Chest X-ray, AP view. Patient: 28 years old, sex M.
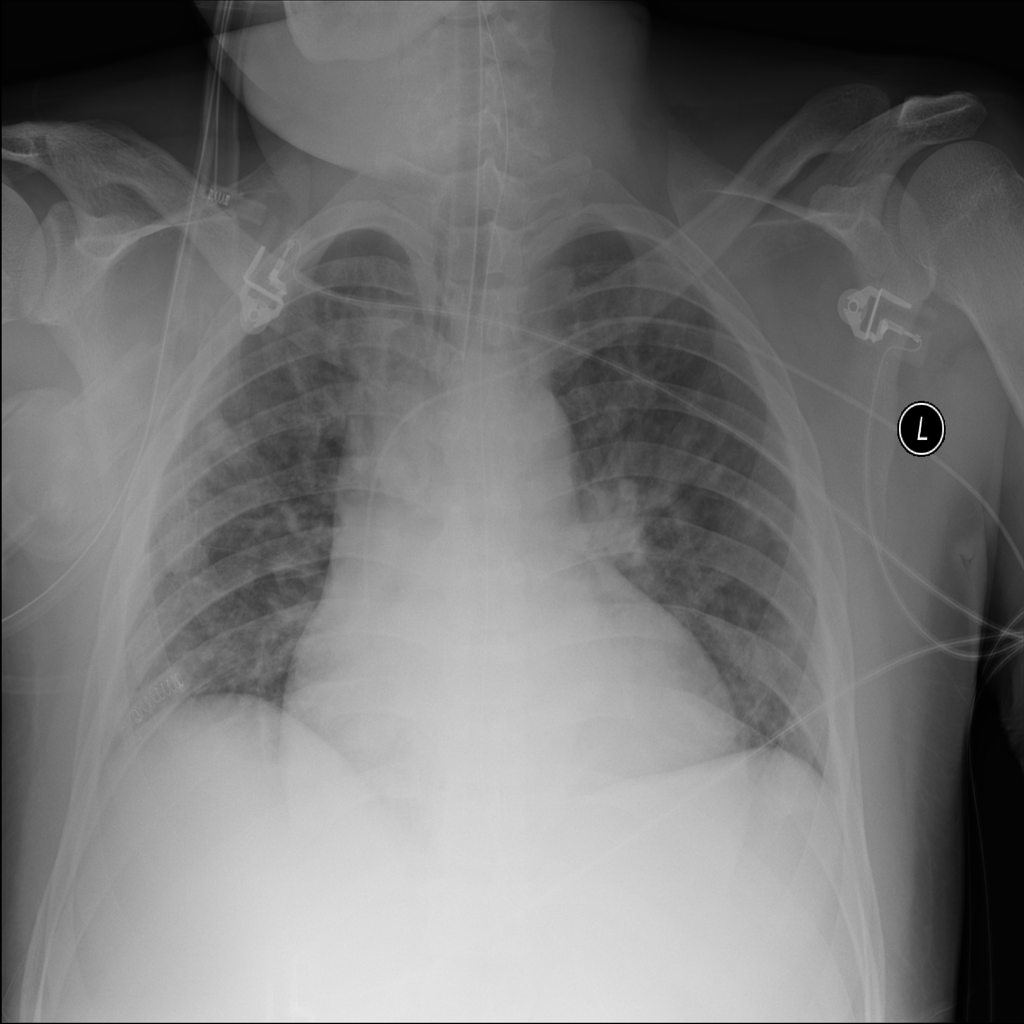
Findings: Cardiomegaly, Effusion, Infiltration, Nodule